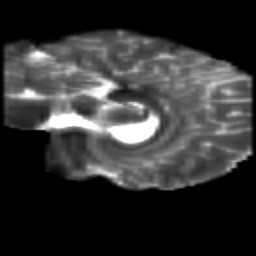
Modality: T2w
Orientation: sagittal
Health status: healthy
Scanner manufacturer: siemens
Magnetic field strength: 3 T
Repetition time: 10 s
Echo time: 0.092 s